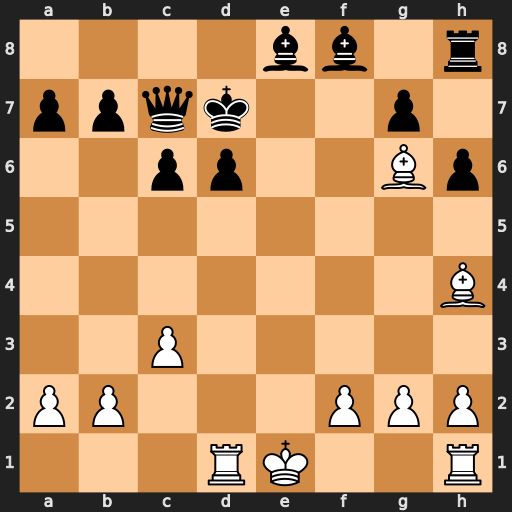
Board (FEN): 4bb1r/ppqk2p1/2pp2Bp/8/7B/2P5/PP3PPP/3RK2R
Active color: w
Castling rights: K
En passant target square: -
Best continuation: Bf5#